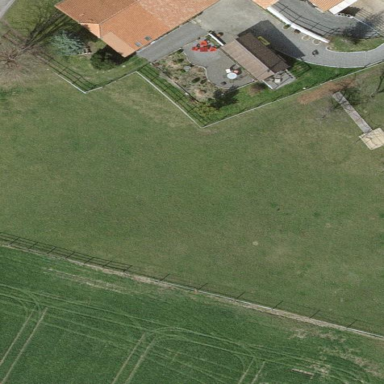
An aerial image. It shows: Fence surrounding meadow.